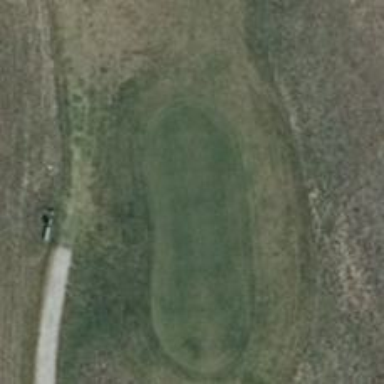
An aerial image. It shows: Golf tee.